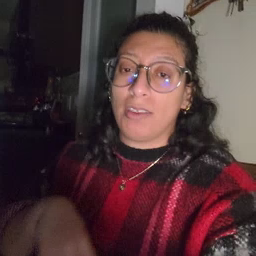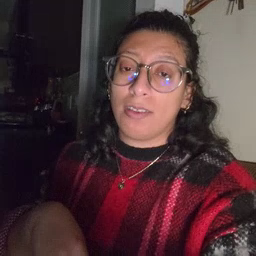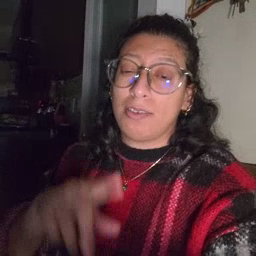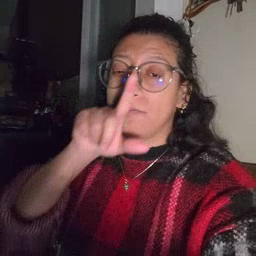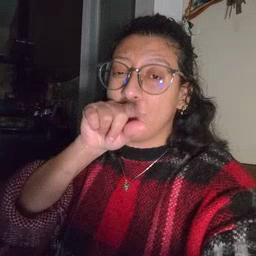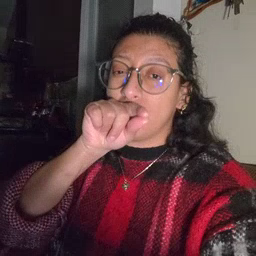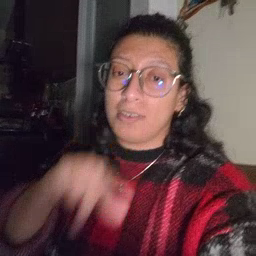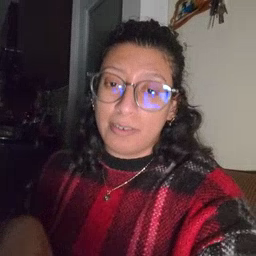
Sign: bird